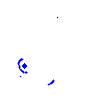
Particle: pion